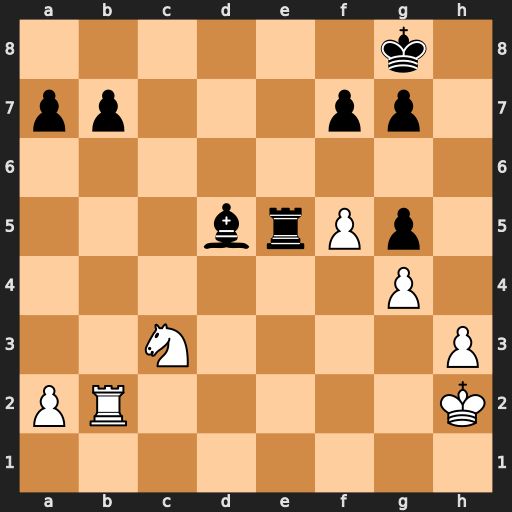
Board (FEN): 6k1/pp3pp1/8/3brPp1/6P1/2N4P/PR5K/8
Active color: w
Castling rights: -
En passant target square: -
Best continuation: Rb5 Re3 Nxd5